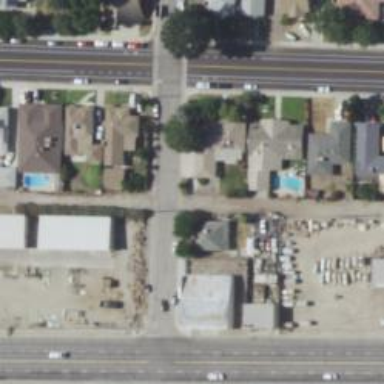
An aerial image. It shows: Alley classified as service road.